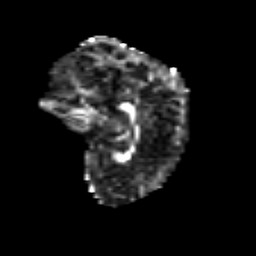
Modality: FA
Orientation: sagittal
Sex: female
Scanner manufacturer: siemens
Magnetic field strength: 3 T
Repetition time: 5 s
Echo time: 0.071 s